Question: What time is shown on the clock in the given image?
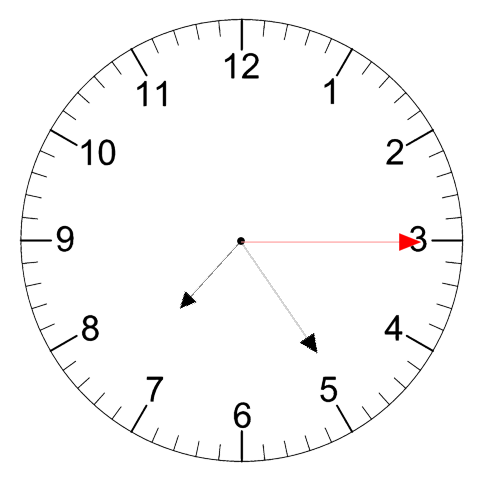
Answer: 07:24:15